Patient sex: F
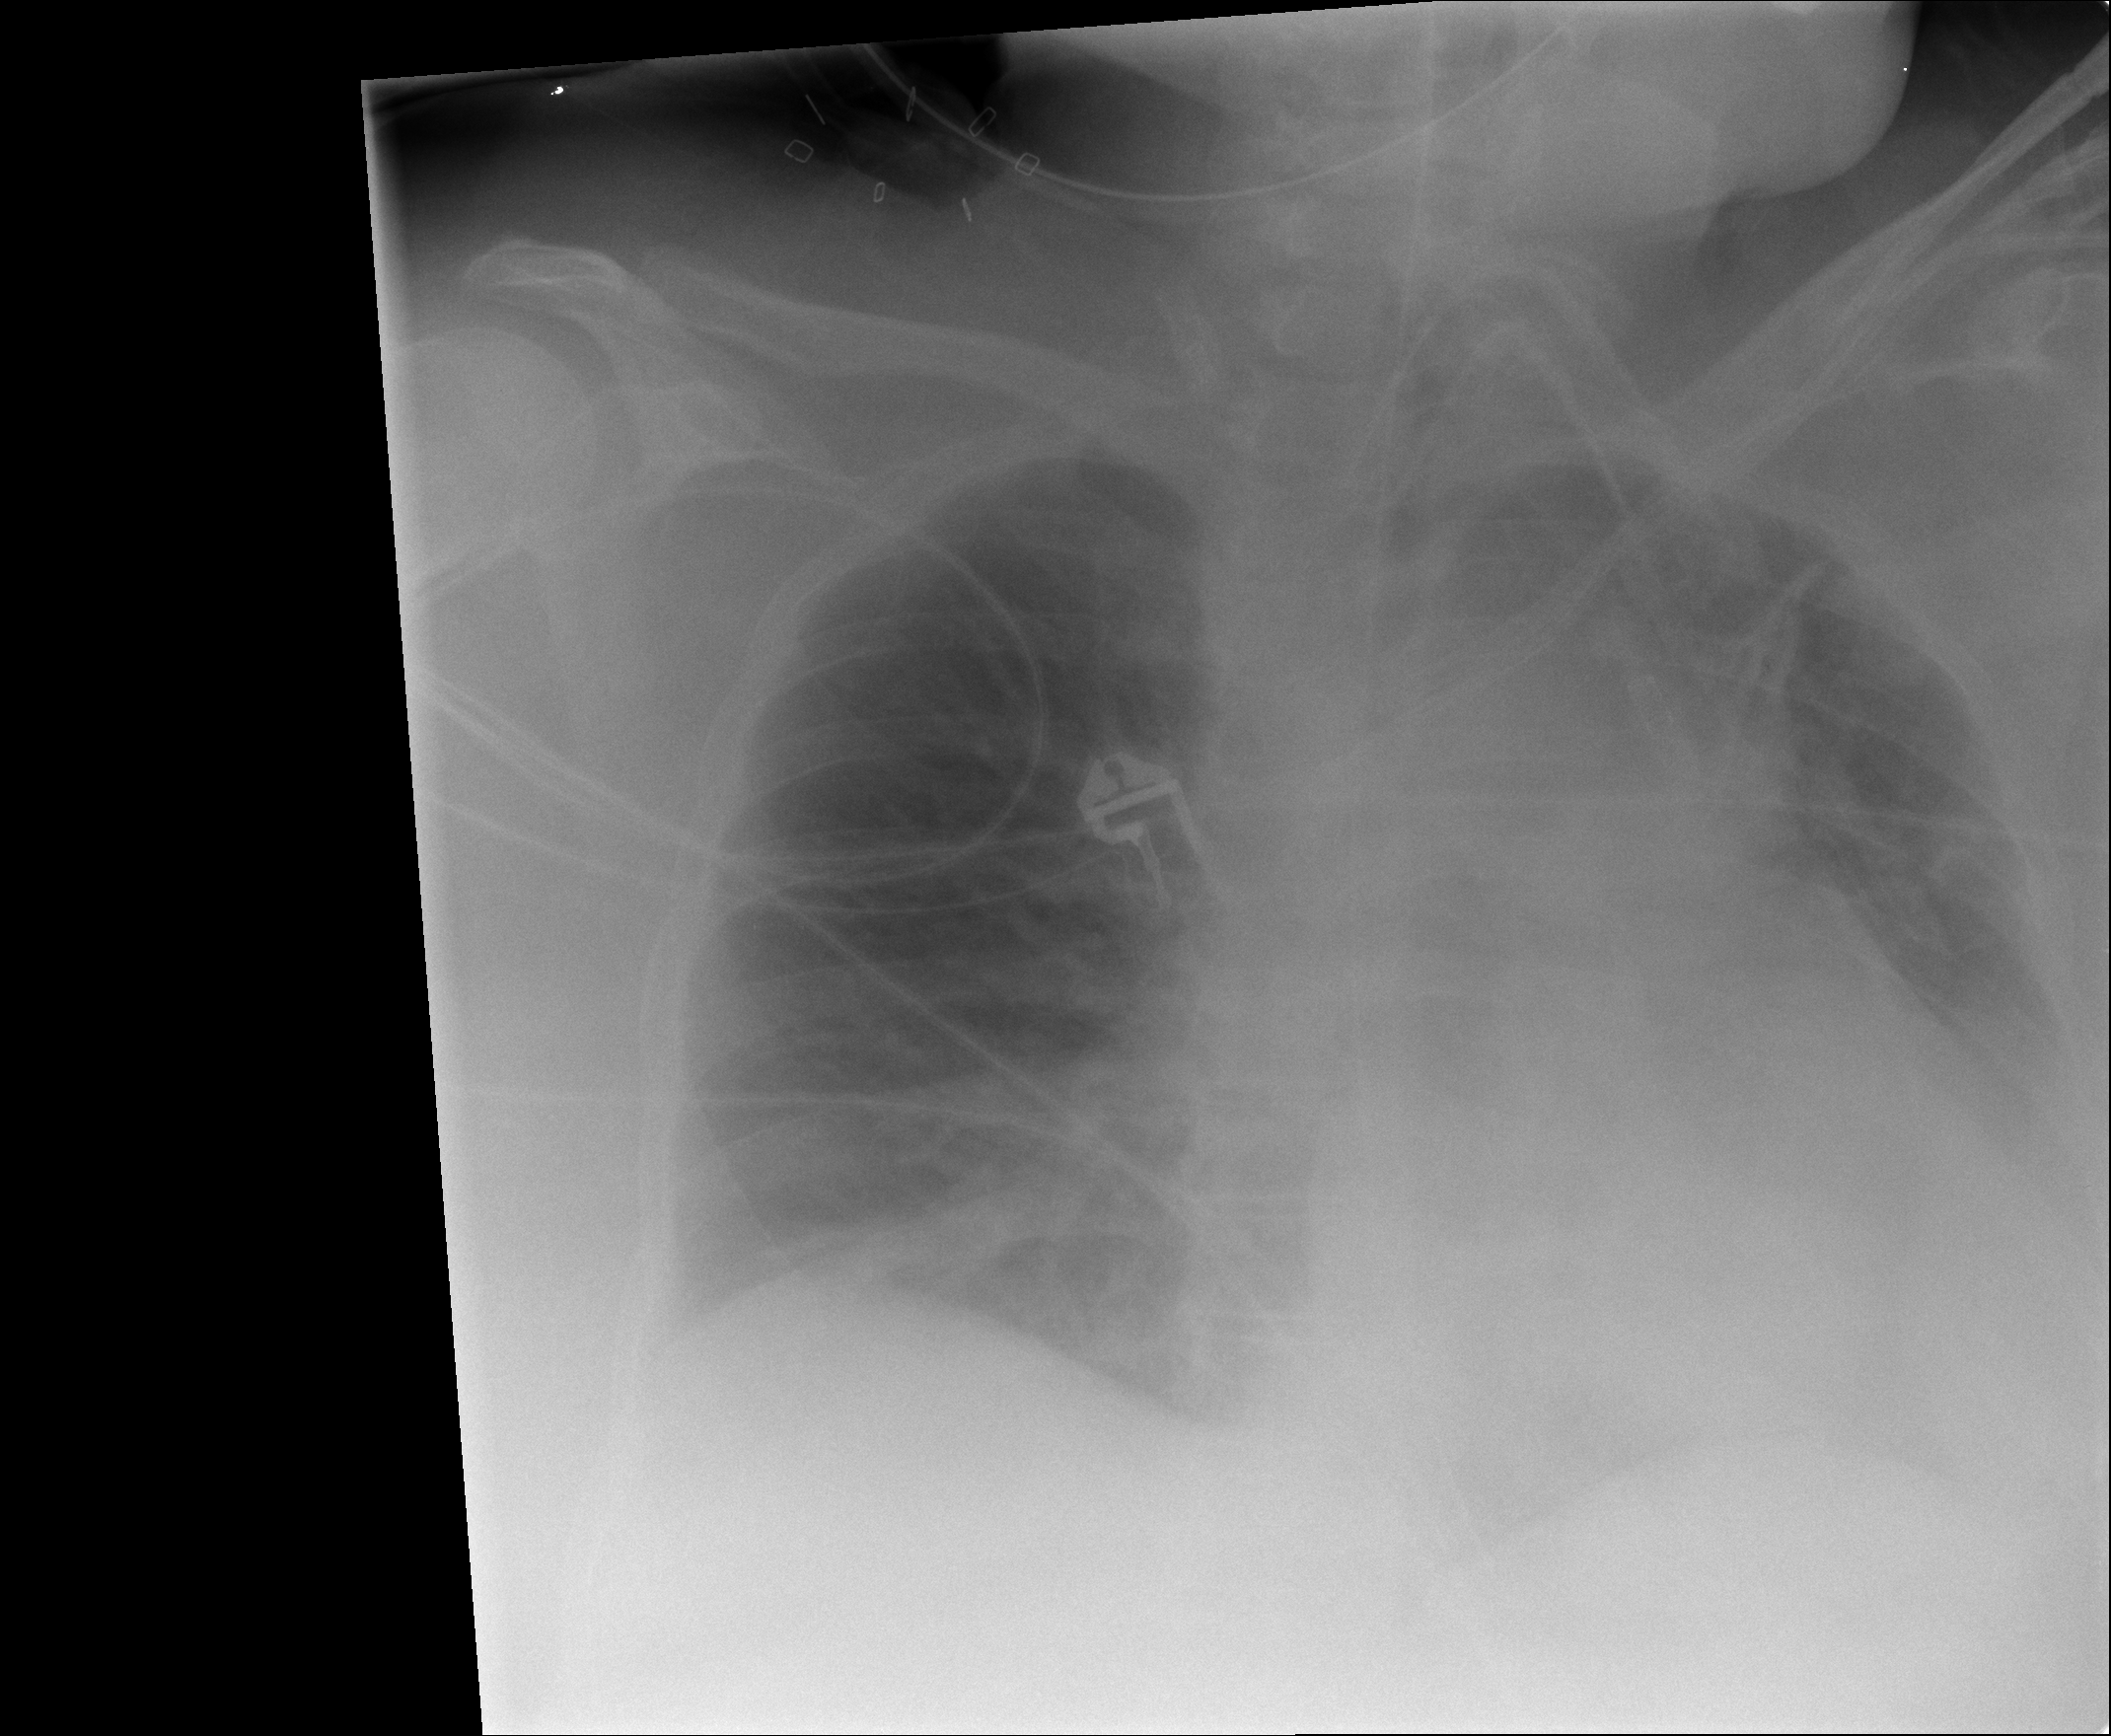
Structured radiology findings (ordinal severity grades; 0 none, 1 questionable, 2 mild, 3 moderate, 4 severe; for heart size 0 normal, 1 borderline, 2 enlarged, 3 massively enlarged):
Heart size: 2
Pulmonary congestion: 2
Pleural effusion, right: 2
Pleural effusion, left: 3
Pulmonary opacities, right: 0
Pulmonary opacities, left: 0
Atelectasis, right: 0
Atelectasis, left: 3